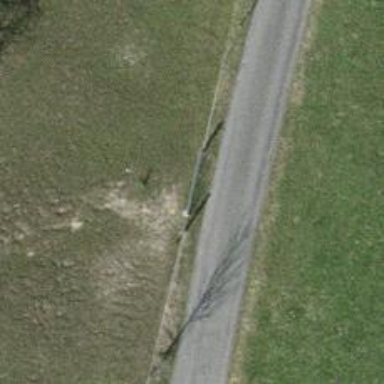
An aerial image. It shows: Gate.